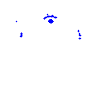
Particle: kaon